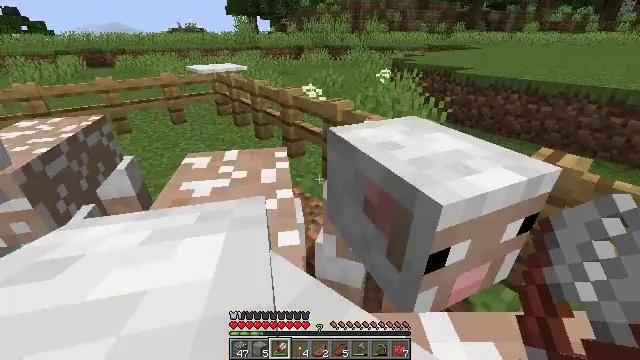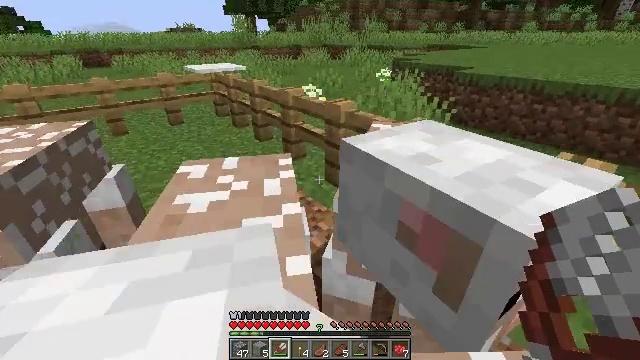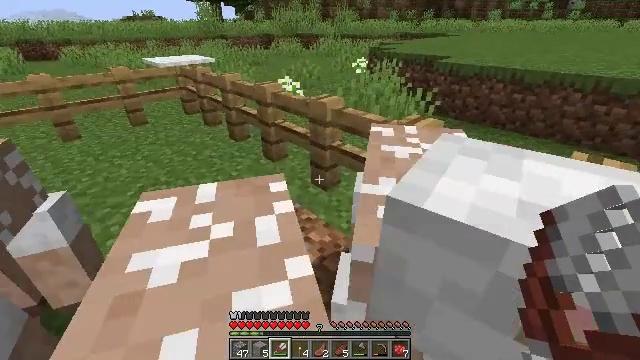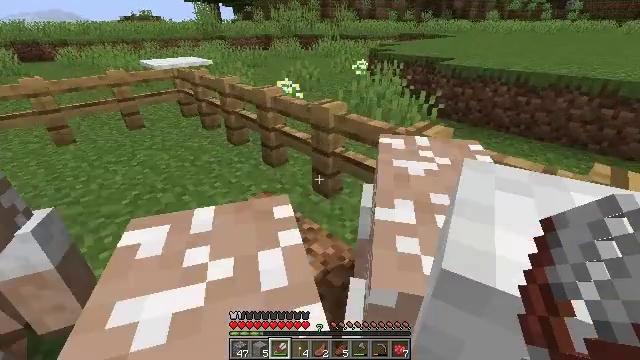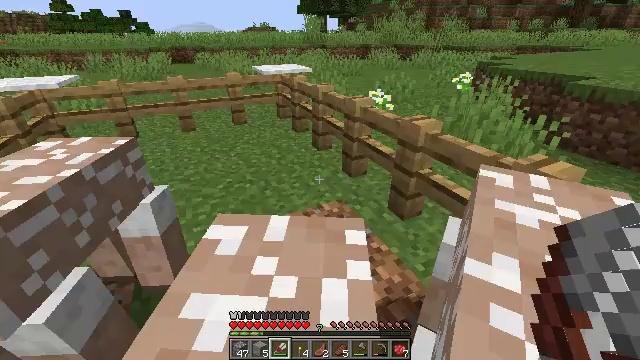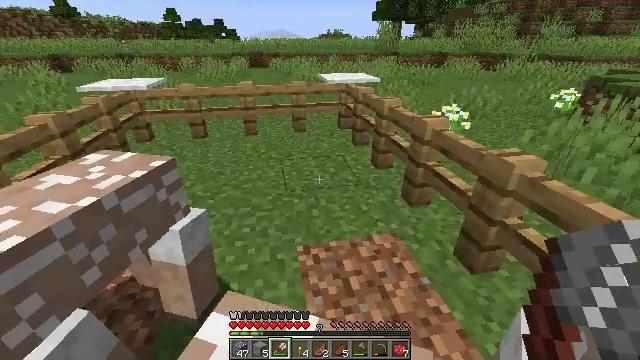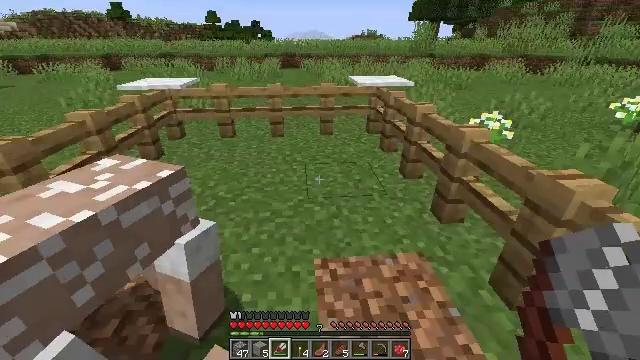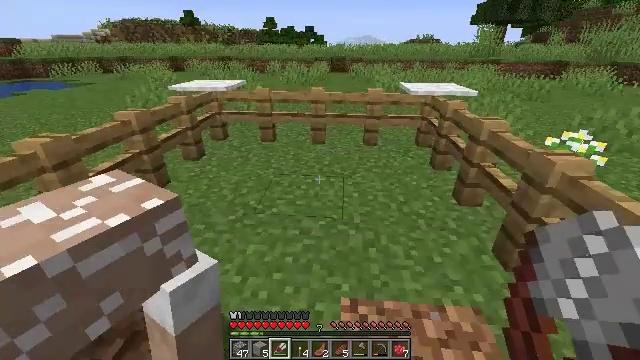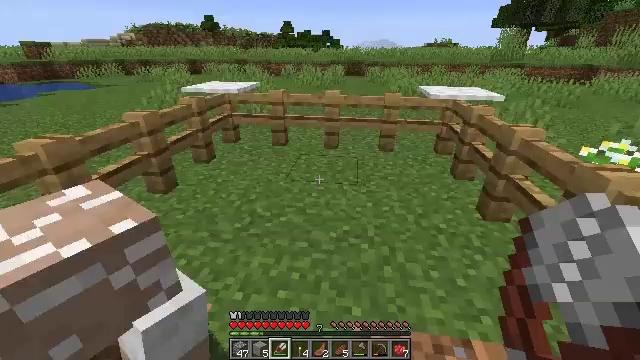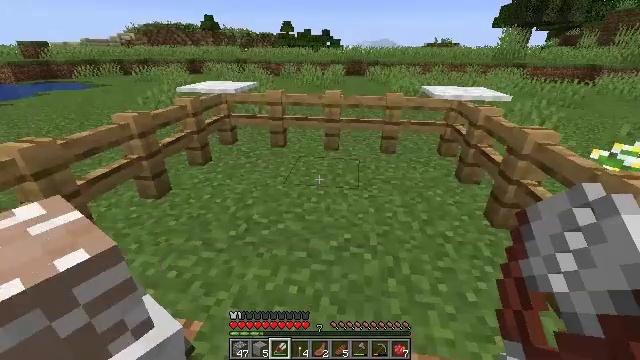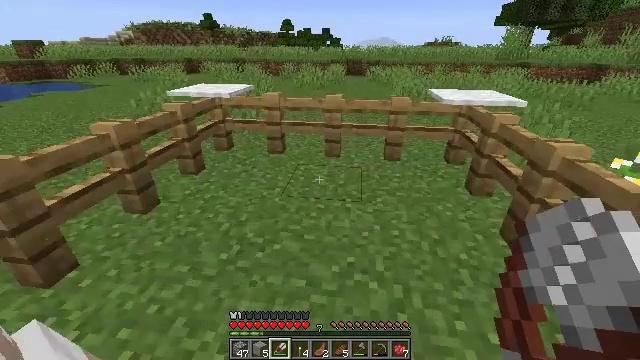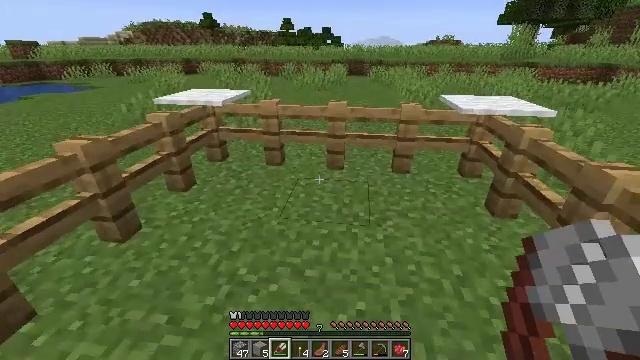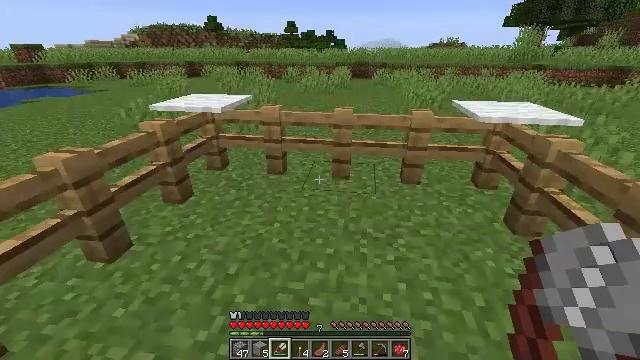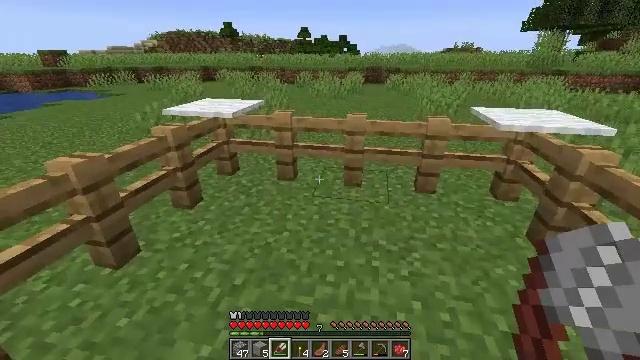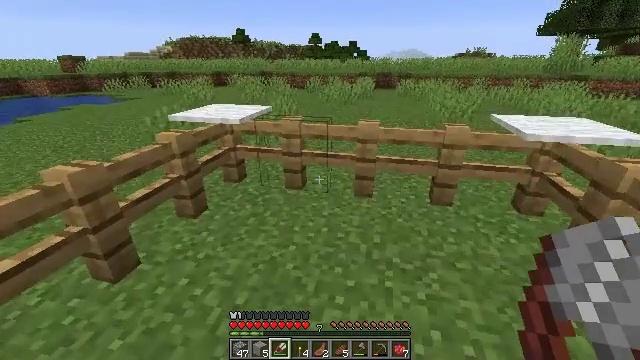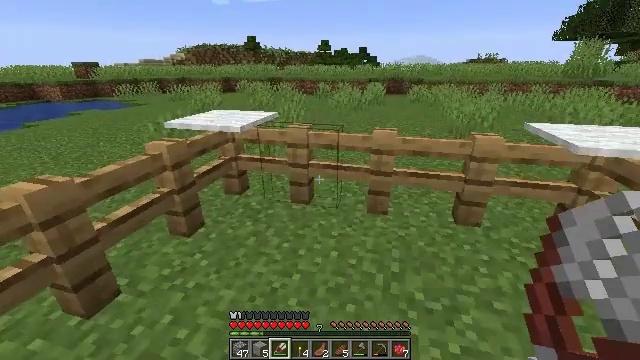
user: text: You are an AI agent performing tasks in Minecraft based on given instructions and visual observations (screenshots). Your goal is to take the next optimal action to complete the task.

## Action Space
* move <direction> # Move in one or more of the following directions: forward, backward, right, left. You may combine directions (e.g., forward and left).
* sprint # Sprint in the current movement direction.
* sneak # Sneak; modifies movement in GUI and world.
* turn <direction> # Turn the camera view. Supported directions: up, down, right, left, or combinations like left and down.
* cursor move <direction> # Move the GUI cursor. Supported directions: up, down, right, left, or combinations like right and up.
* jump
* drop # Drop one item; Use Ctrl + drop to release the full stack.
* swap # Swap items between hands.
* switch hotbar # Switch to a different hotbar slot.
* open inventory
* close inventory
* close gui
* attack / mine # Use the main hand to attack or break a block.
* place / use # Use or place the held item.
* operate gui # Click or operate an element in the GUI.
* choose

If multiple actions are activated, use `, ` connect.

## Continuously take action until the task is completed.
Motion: motion action
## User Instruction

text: Craft an iron door by using iron ingots in the crafting table.
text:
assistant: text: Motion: move forward
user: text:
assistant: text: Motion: move forward, turn right and down
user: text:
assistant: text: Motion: move forward
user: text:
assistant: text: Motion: move forward, turn left and up
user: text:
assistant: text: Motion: move forward, turn left and up
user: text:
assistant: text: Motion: move forward, turn left
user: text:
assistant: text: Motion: move forward, turn left
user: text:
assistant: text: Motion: move forward, turn left
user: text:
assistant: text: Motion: move forward
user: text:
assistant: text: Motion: move forward
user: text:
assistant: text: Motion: move forward
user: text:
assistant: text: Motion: move forward
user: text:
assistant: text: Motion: move forward, turn left
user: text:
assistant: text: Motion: move forward, turn left
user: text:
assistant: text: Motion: move forward, turn left
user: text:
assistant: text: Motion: move forward, turn left and up
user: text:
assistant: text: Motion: move forward
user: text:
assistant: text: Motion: move forward
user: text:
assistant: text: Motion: move forward
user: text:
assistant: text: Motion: no_op
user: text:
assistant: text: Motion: no_op
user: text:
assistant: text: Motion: no_op
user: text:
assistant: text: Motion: no_op
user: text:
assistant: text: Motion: no_op
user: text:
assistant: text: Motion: no_op
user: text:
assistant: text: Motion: no_op
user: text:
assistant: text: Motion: no_op
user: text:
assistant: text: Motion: no_op
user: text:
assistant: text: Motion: no_op
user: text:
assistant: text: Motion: no_op